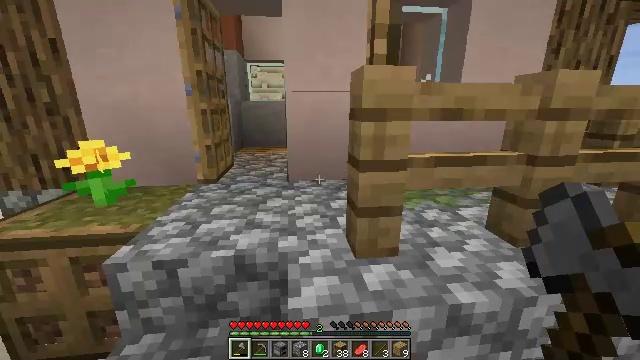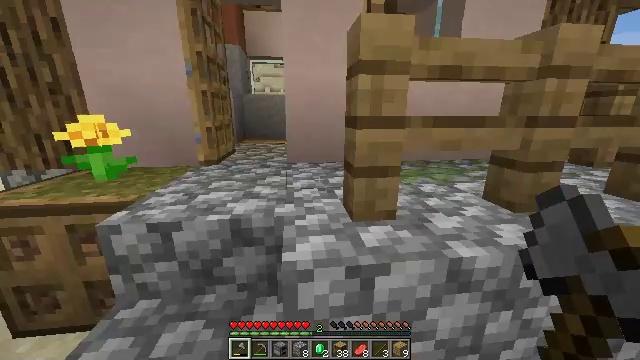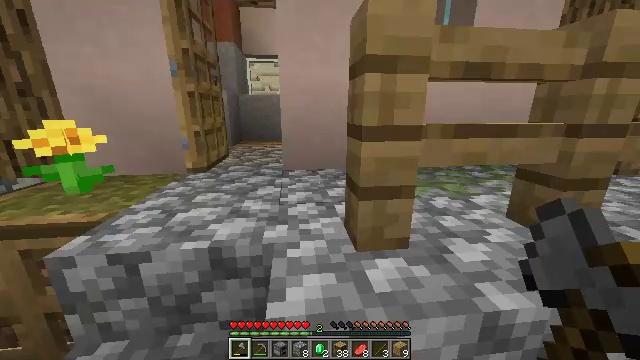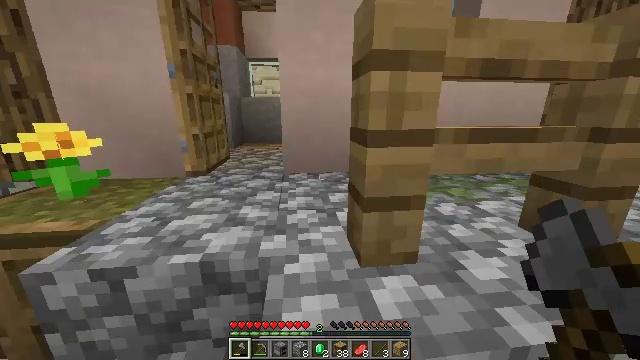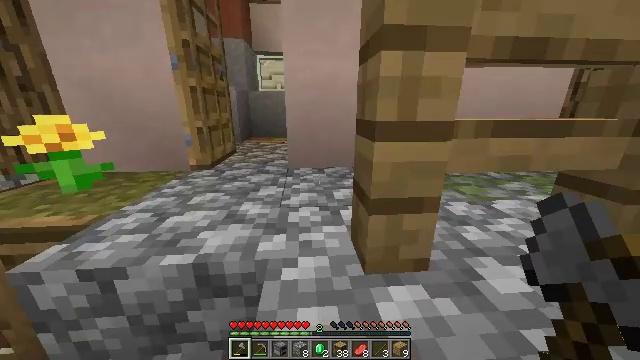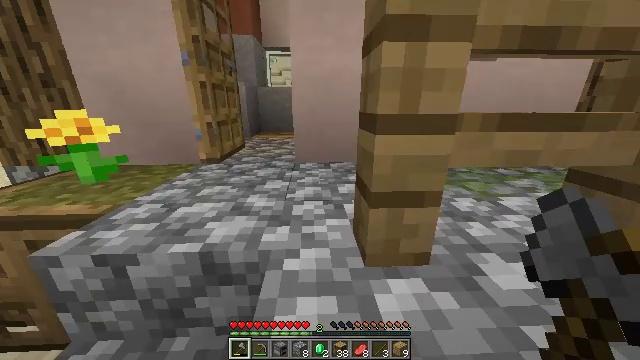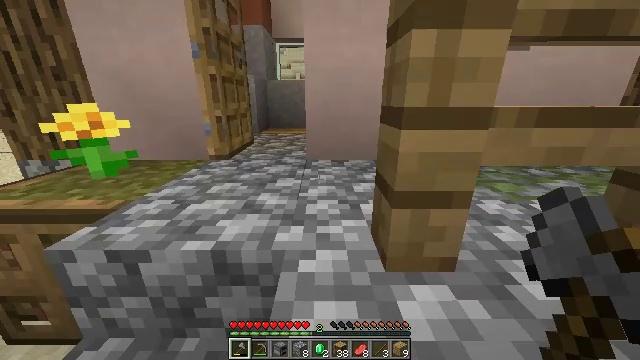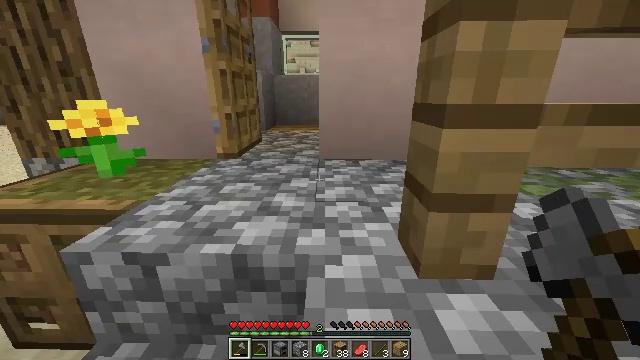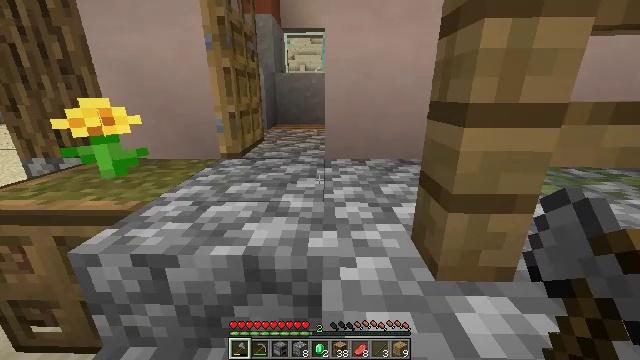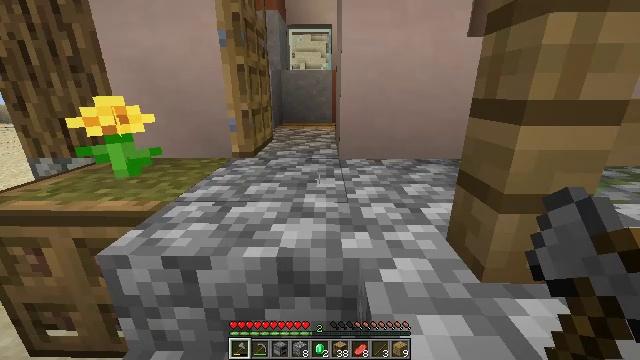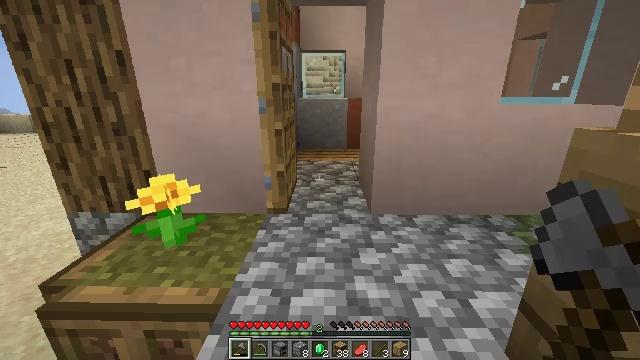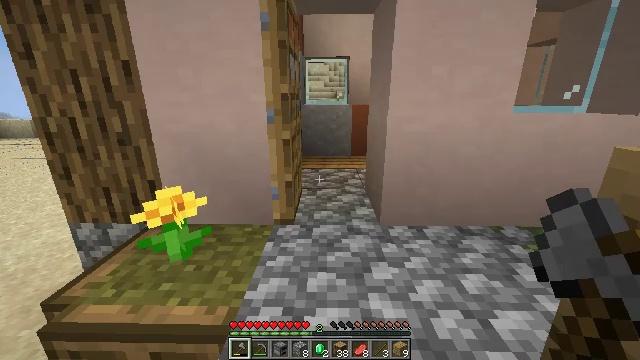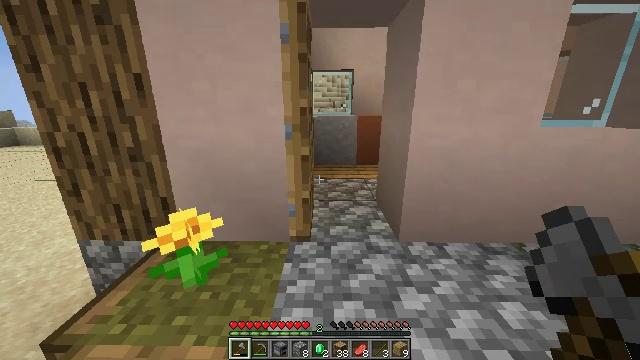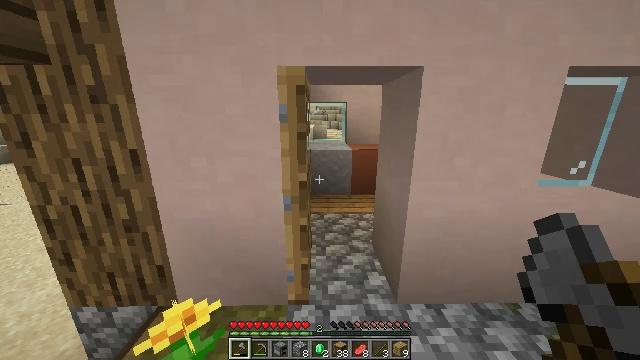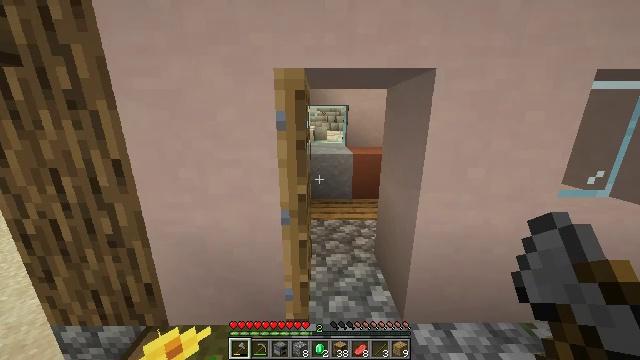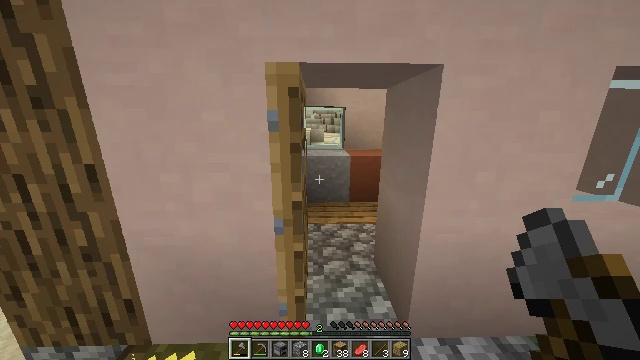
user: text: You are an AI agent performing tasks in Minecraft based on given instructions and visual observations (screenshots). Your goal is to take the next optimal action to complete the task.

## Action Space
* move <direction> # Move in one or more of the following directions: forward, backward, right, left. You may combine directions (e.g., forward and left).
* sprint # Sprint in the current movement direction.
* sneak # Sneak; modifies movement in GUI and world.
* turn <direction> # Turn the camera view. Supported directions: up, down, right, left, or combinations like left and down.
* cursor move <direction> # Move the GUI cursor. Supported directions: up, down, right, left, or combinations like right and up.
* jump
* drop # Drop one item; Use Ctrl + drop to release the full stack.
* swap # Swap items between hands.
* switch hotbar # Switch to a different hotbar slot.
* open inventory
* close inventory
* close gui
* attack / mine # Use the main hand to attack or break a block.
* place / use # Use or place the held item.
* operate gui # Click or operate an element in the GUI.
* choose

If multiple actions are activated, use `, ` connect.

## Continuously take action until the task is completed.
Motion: motion action
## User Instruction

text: Break the stonecutter to collect it.
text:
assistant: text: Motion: move forward, sprint
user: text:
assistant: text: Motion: move forward, sprint
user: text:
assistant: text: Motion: move forward, sprint
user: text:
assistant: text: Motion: move forward, sprint, turn left and down
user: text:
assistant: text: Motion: move forward, sprint, turn left and down
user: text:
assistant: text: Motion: move forward and move left, sprint, turn left
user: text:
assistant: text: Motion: move forward and move left, sprint, turn left
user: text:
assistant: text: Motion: move forward and move left, sprint
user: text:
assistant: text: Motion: move forward and move left, sprint
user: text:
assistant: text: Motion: move forward and move left, sprint
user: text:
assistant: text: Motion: move forward and move left, sprint, turn up
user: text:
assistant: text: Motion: move forward, sprint
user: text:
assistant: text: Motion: move forward, sprint, turn right and up
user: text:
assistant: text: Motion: move forward, sprint
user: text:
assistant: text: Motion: move forward, sprint
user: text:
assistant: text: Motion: move forward, sprint
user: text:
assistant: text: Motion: move forward, sprint, turn right
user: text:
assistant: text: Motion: move forward and move right, sprint, turn right
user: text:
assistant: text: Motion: move forward and move right, sprint
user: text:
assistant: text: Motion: move forward and move right, sprint
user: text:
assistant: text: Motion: move forward, sprint
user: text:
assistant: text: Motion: move forward, sprint
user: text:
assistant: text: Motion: move forward, sprint
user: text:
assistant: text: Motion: move forward and move left, sprint
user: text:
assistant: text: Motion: move forward and move left, sprint, turn right
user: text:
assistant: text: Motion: move forward and move left, sprint, turn right and down
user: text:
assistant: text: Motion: move forward and move left, sprint, turn right and down
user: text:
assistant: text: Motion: move forward, sprint, turn right and down
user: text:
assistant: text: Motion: move forward, sprint, turn right and down
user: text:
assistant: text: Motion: move forward, sprint, turn right